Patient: sex M, age 34
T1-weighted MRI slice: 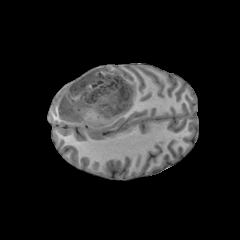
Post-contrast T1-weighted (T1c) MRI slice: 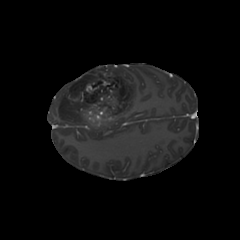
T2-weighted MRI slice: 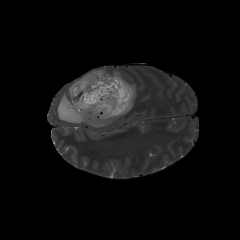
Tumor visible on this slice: yes
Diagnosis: Astrocytoma, IDH-mutant
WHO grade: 4